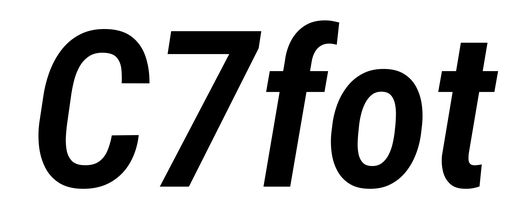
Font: Roboto-Italic_Condensed_SemiBold_Italic